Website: macys
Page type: customer-info-address
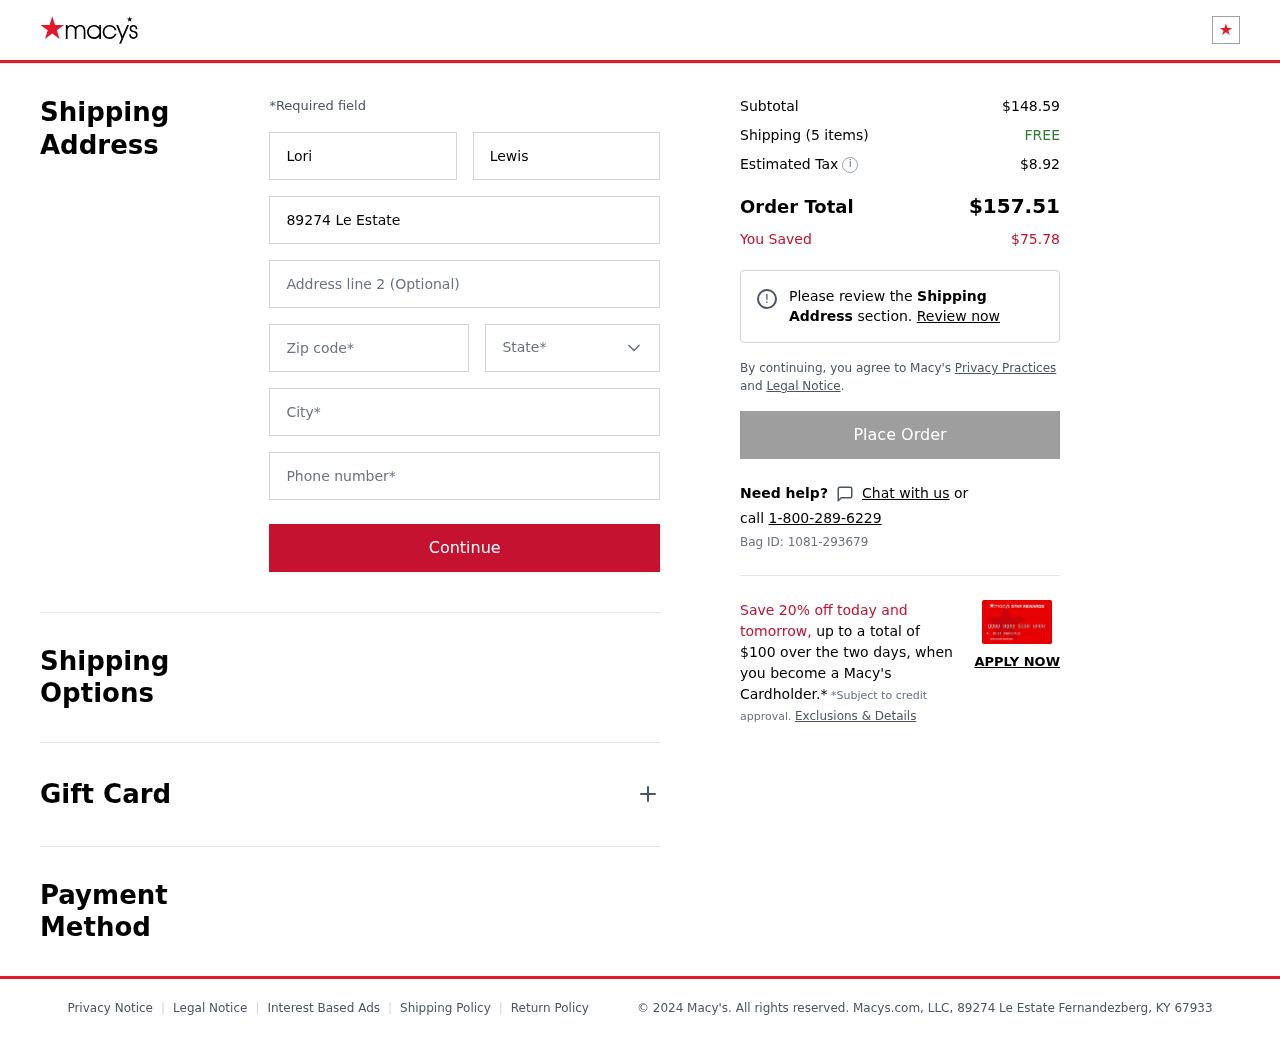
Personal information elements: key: PII_CITY
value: Fernandezberg
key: PII_FIRSTNAME
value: Lori
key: PII_LASTNAME
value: Lewis
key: PII_PHONE
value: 6286499133
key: PII_POSTCODE
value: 67933
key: PII_STATE
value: Kentucky
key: PII_STREET
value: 89274 Le Estate
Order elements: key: ORDER_SUBTOTAL
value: $148.59
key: ORDER_NUM_ITEMS
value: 5
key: ORDER_SHIPPING_COST
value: FREE
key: ORDER_TAX
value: $8.92
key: ORDER_TOTAL
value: $157.51
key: ORDER_SAVINGS
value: $75.78
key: ORDER_BAG_ID
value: Bag ID: 1081-293679